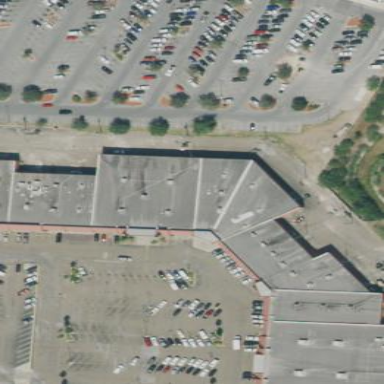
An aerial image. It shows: Retail building.